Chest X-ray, PA view. Patient: 34 years old, sex F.
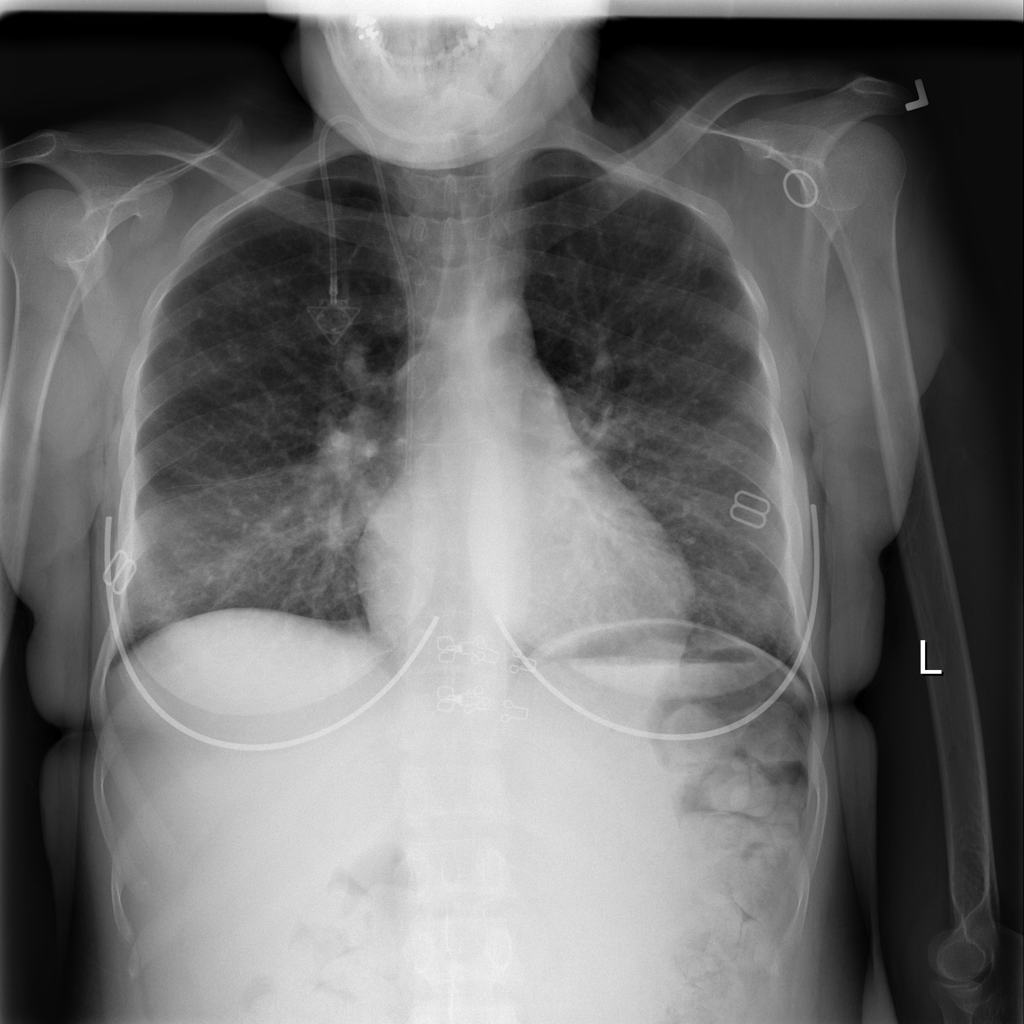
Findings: No Finding